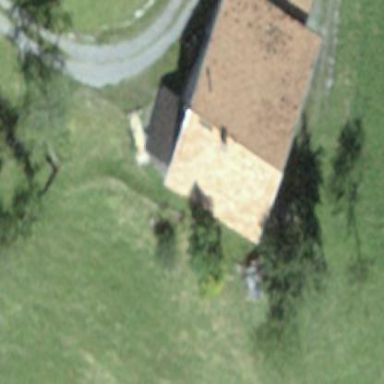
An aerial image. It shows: Farm building.